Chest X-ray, PA view. Patient: 53 years old, sex F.
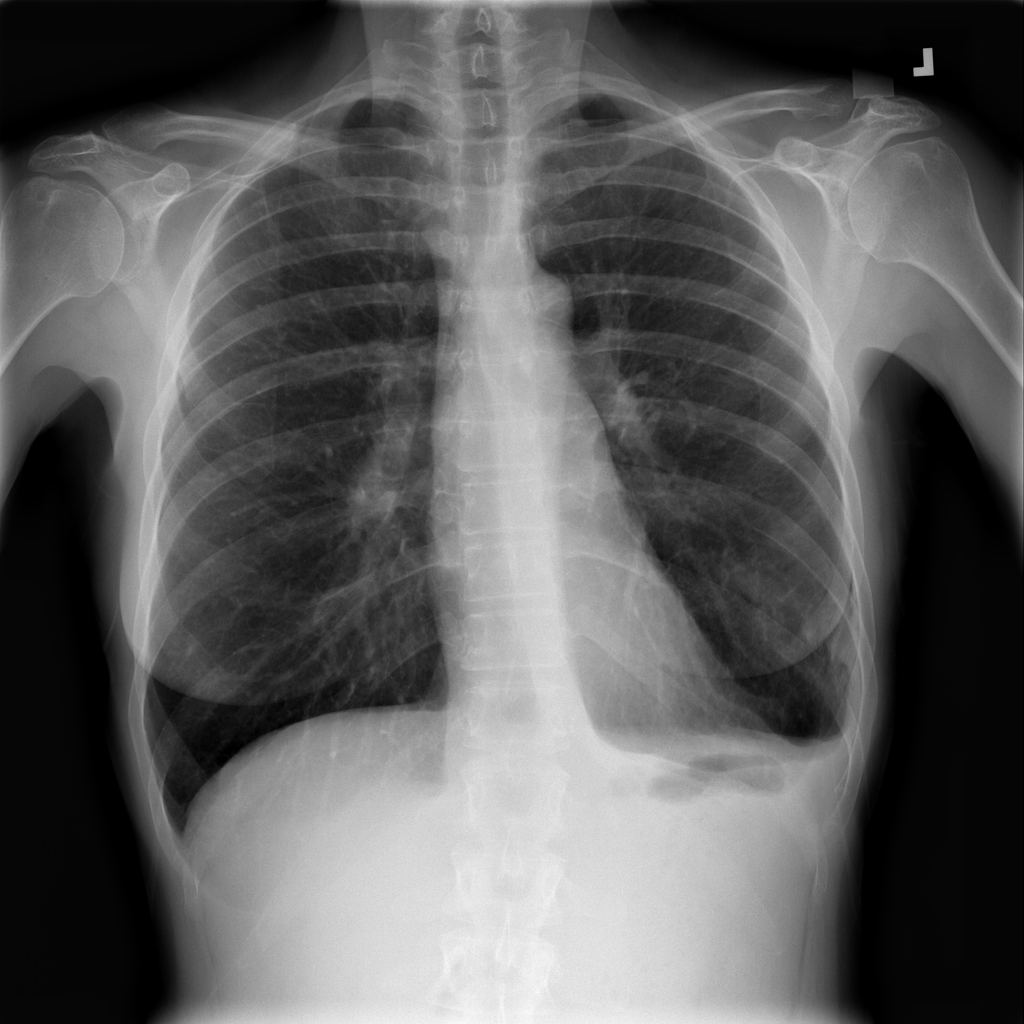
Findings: No Finding